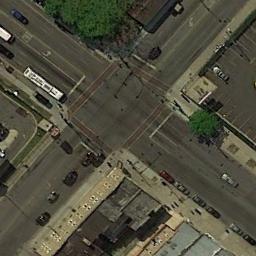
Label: intersection